Interaction volume radius: 10 \u00c5
Interaction volume height: 15 \u00c5
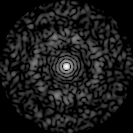
Disorder parameter: 0.8119